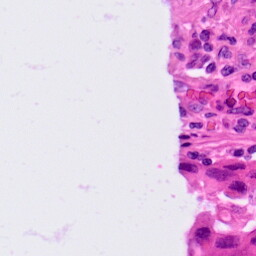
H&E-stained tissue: Lung